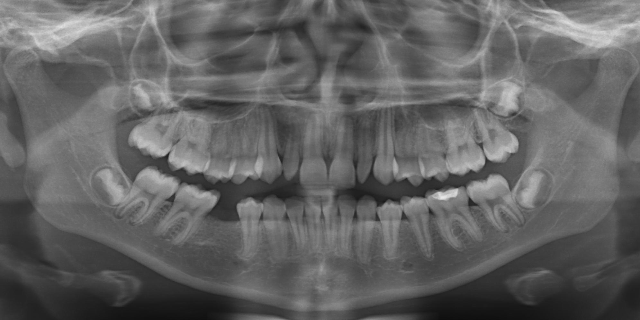
adult